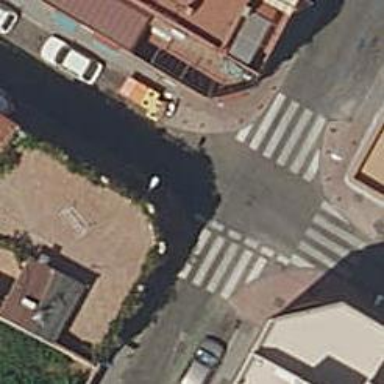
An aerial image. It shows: Marked crossing on asphalt footway.